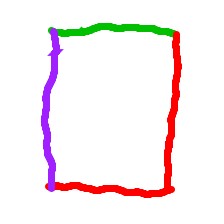
Shape: rectangle